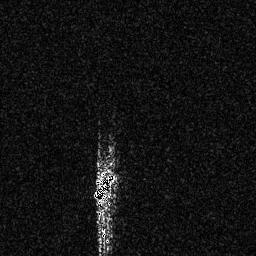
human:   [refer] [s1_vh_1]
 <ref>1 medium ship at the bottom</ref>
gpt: <box>[[35, 65, 45, 77, 0]]</box>